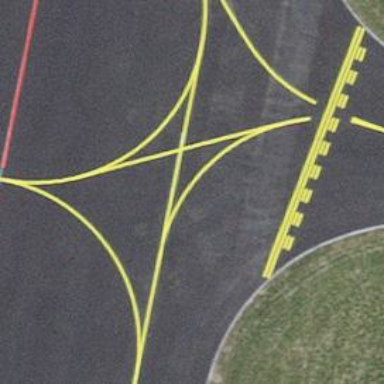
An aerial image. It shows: Image of taxiway at airport.